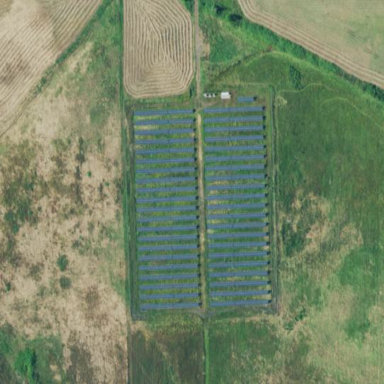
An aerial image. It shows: Solar power plant utilizing photovoltaic technology.